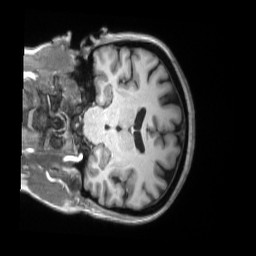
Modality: T1w
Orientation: coronal
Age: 55
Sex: female
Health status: ill
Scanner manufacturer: siemens
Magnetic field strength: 3 T
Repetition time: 2.2 s
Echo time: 0.00157 s